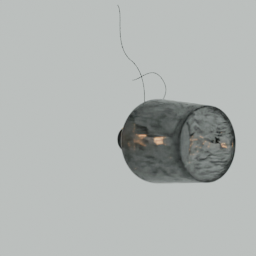
Label: lighting